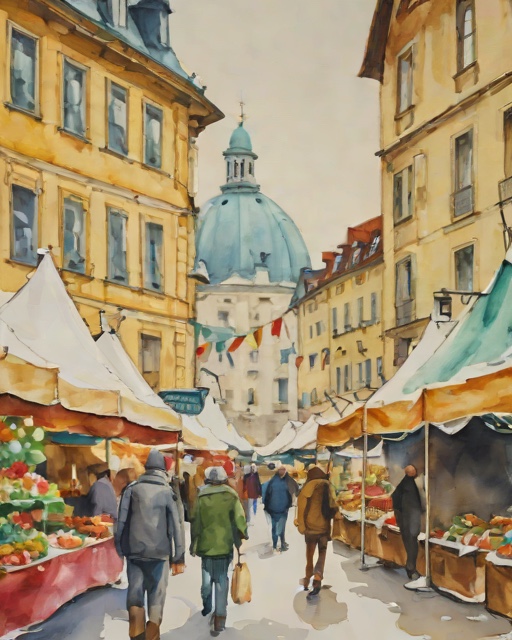
Category: Holiday